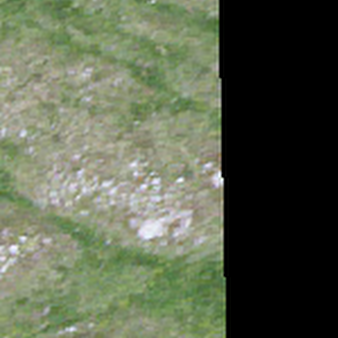
Label: other